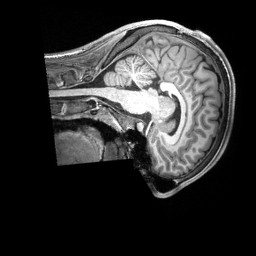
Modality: T1w
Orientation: sagittal
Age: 21
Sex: male
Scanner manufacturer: siemens
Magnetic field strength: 3 T
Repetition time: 2.3 s
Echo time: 0.00228 s